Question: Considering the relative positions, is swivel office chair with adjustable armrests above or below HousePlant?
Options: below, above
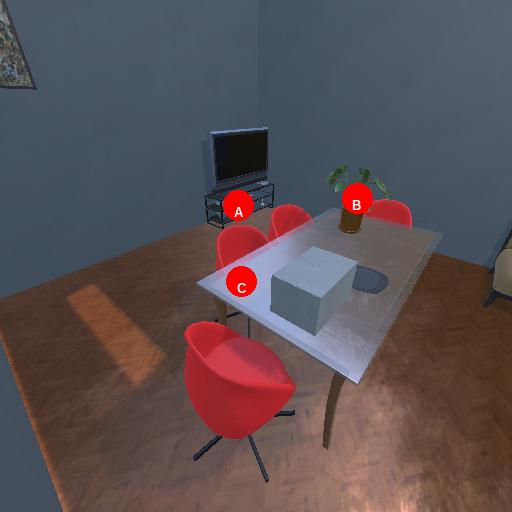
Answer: below